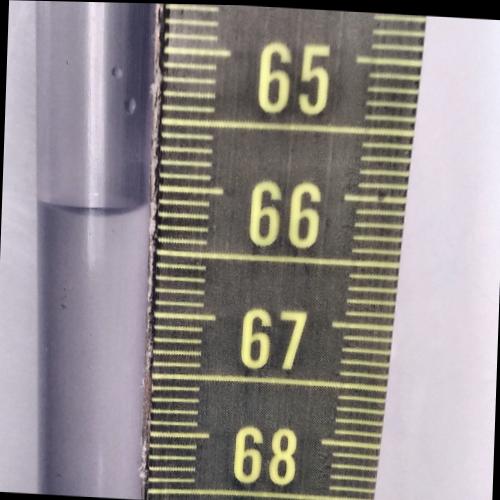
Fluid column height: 66.2 cm